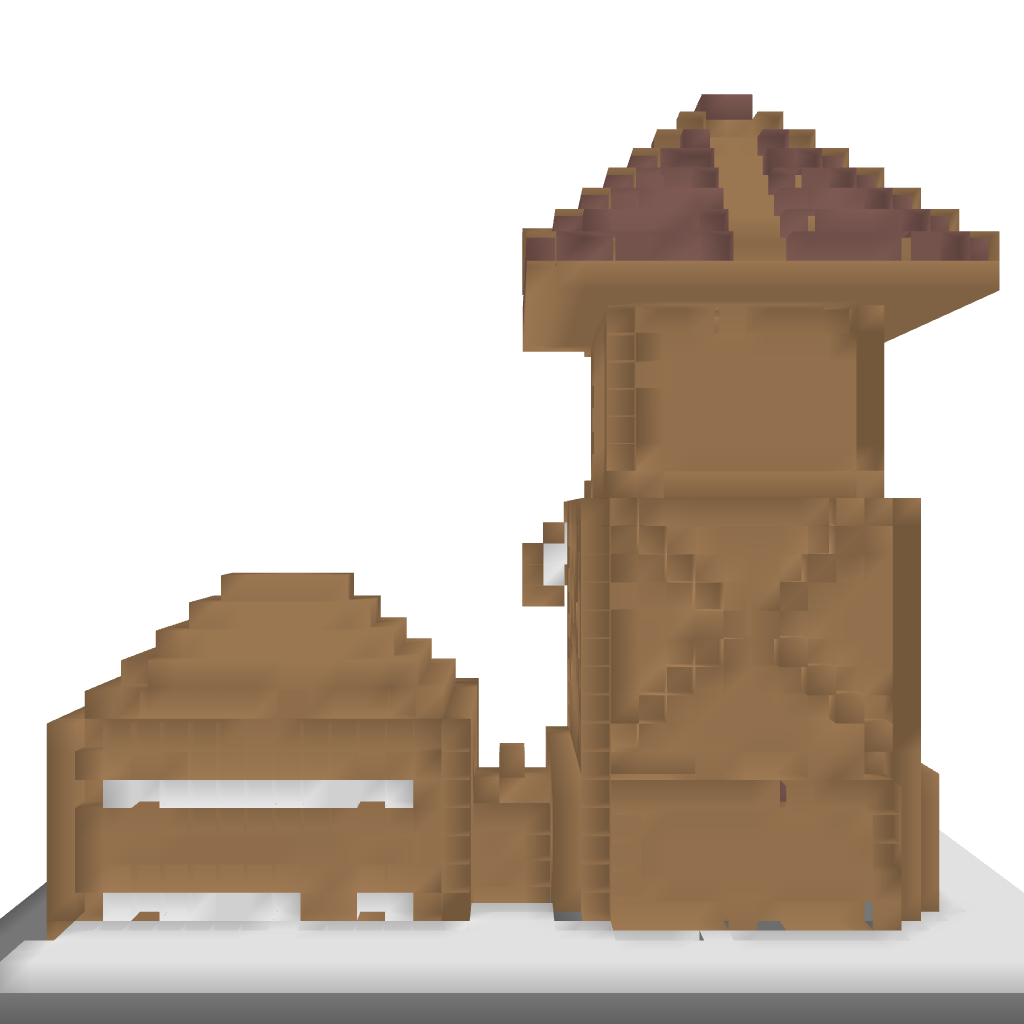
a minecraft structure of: Windmill with house high quality